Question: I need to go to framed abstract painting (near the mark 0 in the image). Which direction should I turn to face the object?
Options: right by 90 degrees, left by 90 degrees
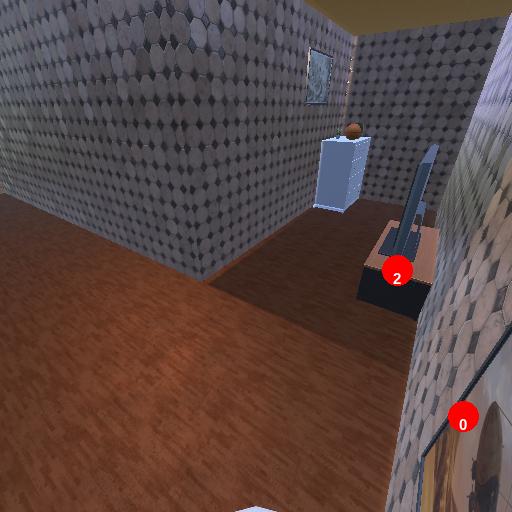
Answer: right by 90 degrees